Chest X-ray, PA view. Patient: 58 years old, sex F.
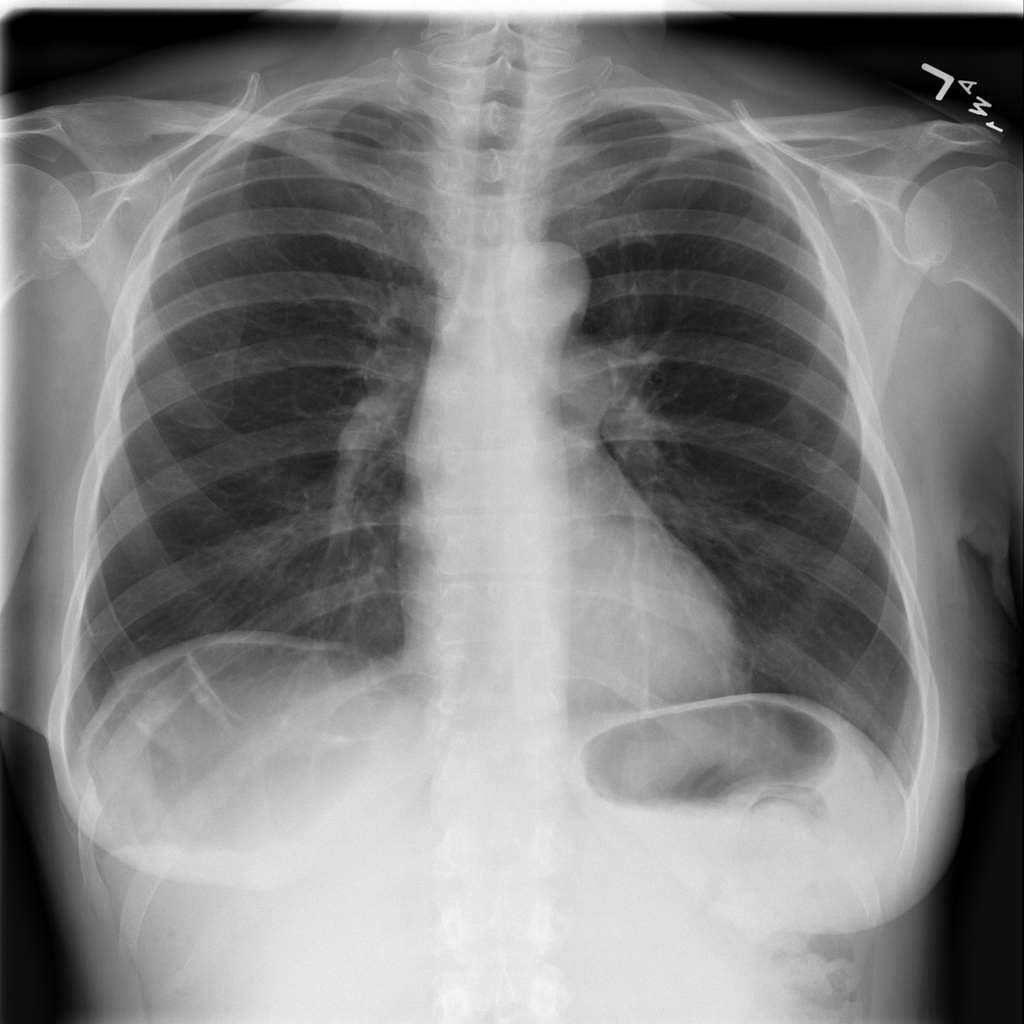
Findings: No Finding